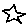
Label: star